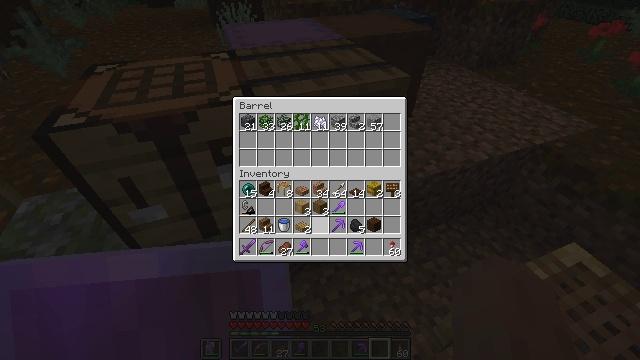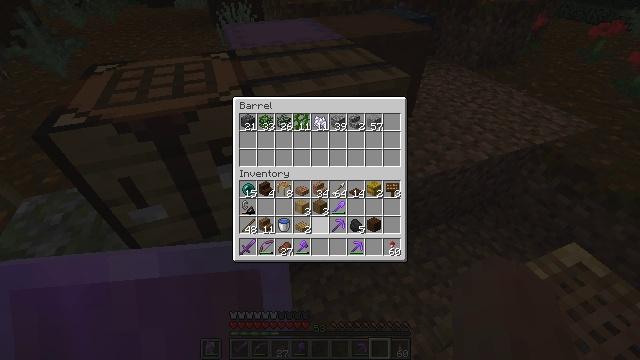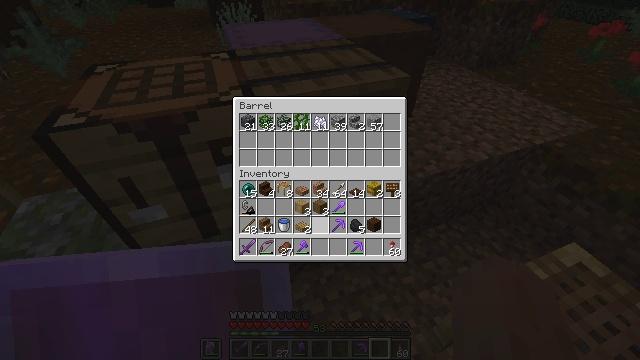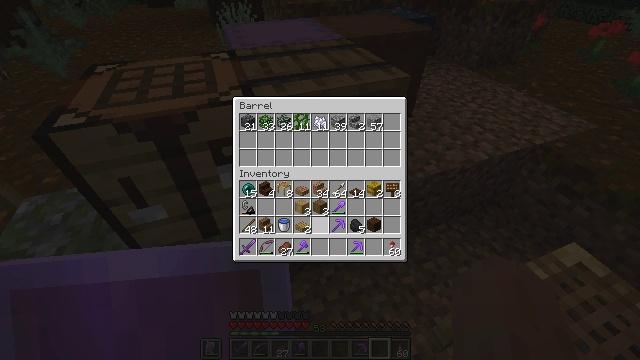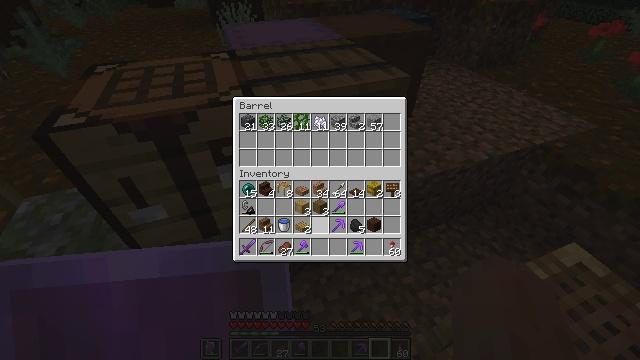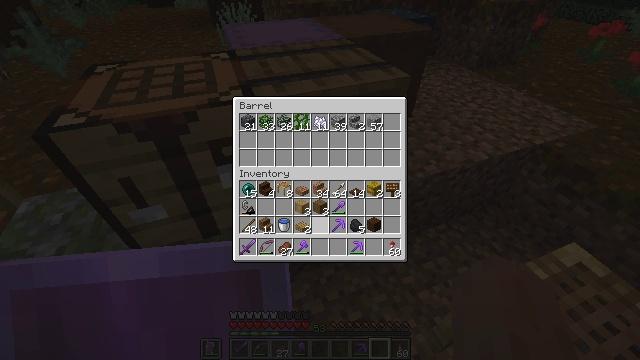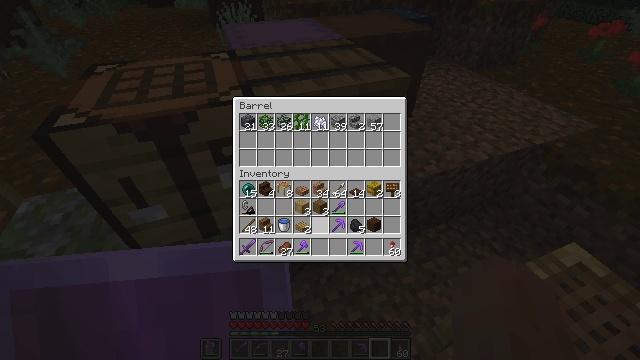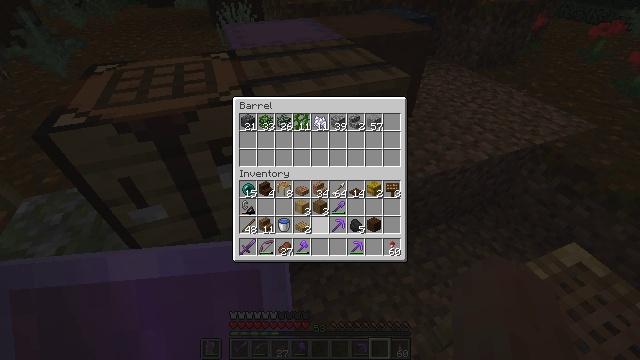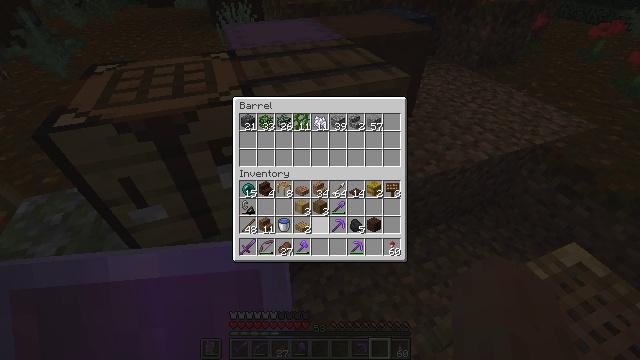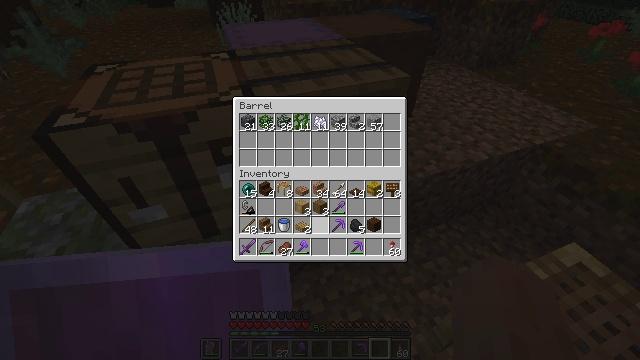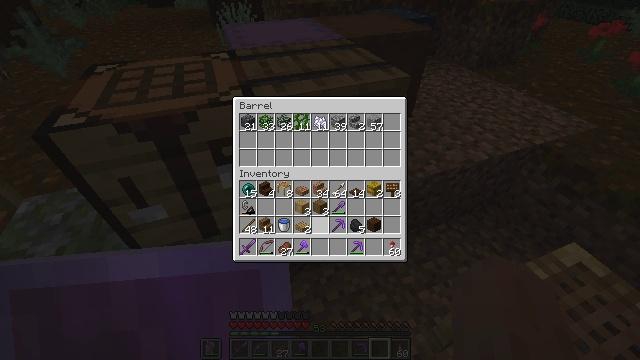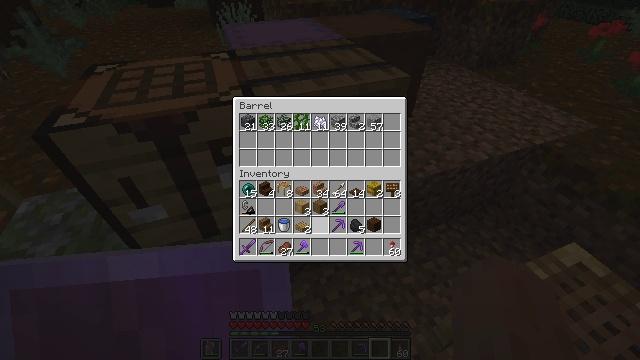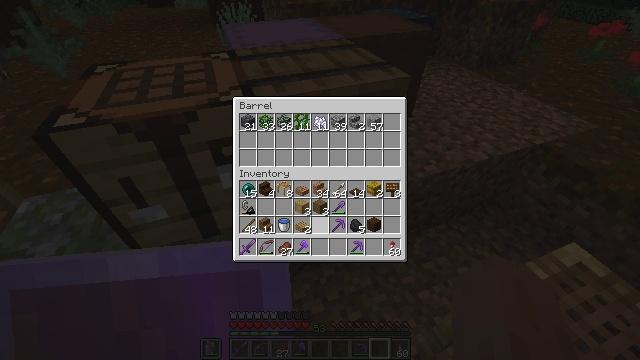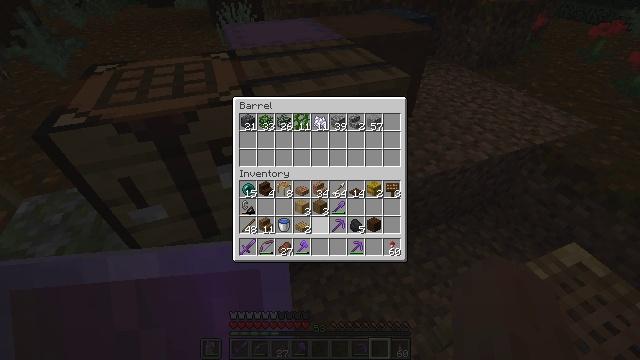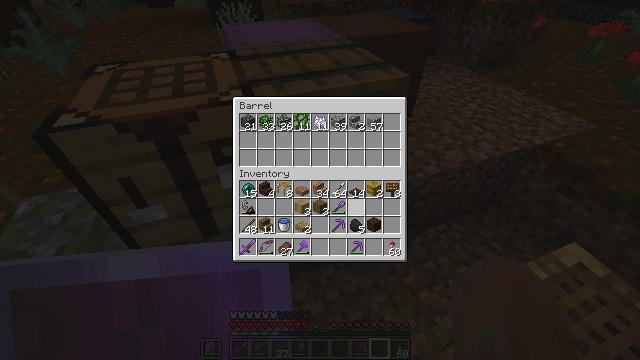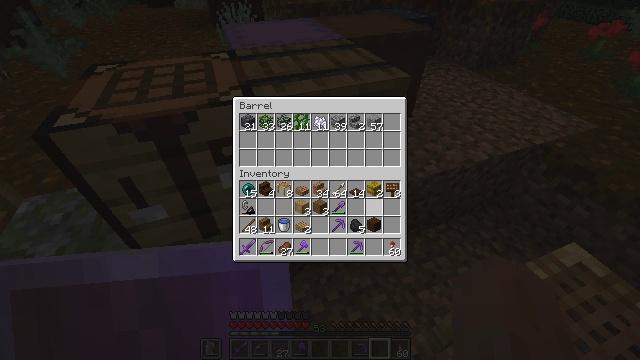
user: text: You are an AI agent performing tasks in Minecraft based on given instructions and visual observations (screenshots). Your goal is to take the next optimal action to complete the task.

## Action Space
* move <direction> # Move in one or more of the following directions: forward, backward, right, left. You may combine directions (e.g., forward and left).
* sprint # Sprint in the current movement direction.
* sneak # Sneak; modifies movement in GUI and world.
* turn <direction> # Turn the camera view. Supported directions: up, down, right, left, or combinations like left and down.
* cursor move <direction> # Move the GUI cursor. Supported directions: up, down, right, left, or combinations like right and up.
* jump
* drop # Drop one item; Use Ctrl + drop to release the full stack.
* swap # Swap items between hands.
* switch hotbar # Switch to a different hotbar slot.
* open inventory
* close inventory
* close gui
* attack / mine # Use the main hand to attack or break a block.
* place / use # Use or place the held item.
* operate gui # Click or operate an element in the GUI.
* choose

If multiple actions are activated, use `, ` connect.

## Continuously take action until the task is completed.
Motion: motion action
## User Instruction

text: Break the stripped oak log.
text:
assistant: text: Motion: no_op
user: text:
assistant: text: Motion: no_op
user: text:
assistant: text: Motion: no_op
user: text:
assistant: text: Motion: no_op
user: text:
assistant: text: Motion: no_op
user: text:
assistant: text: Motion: no_op
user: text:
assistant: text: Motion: no_op
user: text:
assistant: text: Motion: no_op
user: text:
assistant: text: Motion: no_op
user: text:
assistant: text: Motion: no_op
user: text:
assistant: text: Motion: no_op
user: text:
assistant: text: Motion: no_op
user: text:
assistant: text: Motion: no_op
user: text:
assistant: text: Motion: turn right and up
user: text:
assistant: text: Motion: turn right and up
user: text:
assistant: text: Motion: turn right
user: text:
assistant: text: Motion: no_op
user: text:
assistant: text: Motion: turn right
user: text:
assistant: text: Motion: no_op
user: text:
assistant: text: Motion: no_op
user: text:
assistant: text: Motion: sneak
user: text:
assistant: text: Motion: sneak
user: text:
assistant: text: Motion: sneak, attack / mine
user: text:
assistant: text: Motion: sneak, attack / mine
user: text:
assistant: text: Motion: sneak, attack / mine
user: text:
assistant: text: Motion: sneak
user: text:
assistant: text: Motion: sneak
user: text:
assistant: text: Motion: sneak
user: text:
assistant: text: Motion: sneak
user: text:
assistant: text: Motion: no_op